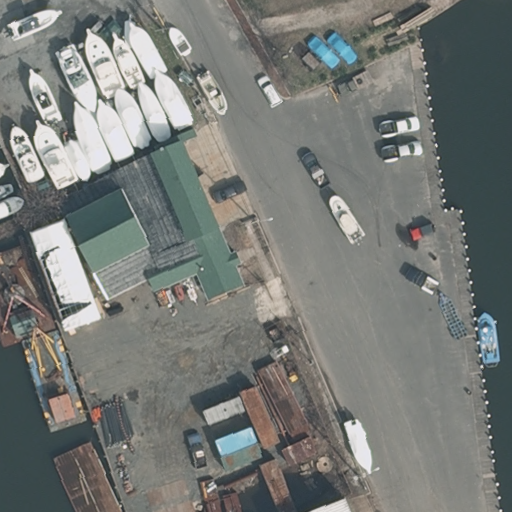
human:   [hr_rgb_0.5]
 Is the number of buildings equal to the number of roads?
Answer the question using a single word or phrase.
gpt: no

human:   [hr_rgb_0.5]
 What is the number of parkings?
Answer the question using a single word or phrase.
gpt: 1

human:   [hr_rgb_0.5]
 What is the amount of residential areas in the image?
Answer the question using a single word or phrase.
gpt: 1

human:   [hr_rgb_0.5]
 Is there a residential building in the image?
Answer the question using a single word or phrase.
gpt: yes

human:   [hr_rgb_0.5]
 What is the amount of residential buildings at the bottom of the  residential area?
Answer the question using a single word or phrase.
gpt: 0

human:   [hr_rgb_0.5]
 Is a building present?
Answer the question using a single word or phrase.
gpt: yes

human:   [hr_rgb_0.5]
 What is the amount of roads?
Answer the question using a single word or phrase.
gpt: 1

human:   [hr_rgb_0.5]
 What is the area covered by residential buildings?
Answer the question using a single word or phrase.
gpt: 8m2

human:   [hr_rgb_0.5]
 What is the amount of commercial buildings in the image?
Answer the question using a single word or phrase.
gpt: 1

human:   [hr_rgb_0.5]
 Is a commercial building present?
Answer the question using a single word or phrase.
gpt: yes

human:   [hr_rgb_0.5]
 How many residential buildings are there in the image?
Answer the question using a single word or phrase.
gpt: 1

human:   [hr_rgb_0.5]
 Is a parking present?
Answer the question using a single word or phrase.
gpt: yes

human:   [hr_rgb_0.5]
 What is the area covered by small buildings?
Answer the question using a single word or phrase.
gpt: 38m2

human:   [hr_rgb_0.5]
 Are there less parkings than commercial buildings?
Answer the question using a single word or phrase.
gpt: no

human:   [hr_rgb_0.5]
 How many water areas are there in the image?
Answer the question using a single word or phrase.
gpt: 0

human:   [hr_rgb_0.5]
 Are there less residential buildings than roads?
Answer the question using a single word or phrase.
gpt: no

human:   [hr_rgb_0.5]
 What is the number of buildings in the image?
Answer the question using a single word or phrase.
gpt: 3

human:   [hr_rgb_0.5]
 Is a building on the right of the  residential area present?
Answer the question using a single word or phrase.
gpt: no

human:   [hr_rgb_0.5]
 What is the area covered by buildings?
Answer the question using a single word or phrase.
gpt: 713m2

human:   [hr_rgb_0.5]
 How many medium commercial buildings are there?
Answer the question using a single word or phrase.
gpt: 0

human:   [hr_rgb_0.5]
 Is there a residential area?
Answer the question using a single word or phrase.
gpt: yes

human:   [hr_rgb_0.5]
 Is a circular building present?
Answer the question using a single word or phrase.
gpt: no

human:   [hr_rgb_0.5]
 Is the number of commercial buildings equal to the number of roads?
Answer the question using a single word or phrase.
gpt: yes

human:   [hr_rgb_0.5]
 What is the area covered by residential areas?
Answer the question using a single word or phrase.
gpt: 10595m2

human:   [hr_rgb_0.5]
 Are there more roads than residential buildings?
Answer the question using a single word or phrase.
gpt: no

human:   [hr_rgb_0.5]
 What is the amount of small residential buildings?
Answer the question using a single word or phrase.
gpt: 1

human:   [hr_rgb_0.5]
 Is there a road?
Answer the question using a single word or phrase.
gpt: yes

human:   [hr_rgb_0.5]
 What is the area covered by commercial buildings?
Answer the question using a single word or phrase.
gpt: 675m2

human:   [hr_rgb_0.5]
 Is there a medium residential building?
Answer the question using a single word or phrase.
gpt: no

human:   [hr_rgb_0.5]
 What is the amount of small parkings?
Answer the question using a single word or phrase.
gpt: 0

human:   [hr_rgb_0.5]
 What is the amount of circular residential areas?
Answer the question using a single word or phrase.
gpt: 0

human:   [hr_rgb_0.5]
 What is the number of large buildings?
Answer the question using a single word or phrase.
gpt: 1

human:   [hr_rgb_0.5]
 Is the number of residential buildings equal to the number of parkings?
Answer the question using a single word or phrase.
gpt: yes

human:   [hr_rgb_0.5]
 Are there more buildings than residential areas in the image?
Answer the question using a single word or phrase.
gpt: yes

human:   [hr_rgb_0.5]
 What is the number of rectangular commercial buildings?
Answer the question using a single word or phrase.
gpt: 0

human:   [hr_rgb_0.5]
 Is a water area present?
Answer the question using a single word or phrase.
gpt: no

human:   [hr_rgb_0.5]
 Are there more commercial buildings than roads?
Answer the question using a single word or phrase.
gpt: no

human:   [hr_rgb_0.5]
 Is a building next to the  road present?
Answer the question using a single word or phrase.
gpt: yes

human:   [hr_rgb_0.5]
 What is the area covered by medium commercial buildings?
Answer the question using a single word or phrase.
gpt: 0m2

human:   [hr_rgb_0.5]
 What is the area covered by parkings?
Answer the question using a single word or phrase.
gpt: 2970m2

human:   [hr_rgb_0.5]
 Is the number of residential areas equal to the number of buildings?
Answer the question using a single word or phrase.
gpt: no

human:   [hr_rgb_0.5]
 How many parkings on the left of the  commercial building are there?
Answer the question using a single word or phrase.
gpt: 0

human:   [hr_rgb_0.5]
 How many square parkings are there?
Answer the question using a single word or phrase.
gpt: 0

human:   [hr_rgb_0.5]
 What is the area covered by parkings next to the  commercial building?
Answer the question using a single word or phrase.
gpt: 2970m2

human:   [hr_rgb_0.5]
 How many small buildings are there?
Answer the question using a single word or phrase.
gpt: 2

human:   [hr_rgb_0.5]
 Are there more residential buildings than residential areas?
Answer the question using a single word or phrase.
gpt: no

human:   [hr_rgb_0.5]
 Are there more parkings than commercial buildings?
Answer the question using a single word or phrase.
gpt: no

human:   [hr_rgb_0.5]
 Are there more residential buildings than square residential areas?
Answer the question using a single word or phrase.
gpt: yes

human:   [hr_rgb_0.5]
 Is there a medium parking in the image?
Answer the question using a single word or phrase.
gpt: no

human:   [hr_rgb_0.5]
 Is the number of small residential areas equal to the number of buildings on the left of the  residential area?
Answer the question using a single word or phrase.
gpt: no

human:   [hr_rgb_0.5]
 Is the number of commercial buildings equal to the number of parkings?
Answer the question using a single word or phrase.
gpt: yes

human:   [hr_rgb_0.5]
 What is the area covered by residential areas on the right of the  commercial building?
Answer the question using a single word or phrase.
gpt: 10595m2

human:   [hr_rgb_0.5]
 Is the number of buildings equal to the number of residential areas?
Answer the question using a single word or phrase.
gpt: no

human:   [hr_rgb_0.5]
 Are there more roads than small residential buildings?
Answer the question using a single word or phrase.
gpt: no

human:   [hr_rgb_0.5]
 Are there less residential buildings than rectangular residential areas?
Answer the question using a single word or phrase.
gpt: no

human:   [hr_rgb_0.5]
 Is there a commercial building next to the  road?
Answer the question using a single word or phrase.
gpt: yes

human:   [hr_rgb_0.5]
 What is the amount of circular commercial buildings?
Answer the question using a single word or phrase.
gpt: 0

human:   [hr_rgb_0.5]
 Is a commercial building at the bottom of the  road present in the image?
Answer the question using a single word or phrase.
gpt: no

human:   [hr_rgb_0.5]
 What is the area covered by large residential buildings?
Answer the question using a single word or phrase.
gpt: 0m2

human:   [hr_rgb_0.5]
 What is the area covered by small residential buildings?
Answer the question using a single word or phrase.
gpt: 8m2

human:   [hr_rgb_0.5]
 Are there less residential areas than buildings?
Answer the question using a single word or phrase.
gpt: yes

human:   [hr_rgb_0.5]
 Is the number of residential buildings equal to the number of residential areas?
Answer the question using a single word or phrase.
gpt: yes

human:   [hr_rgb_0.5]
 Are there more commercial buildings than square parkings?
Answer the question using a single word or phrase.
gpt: yes

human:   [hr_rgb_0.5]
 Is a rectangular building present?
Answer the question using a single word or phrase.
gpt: yes